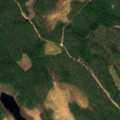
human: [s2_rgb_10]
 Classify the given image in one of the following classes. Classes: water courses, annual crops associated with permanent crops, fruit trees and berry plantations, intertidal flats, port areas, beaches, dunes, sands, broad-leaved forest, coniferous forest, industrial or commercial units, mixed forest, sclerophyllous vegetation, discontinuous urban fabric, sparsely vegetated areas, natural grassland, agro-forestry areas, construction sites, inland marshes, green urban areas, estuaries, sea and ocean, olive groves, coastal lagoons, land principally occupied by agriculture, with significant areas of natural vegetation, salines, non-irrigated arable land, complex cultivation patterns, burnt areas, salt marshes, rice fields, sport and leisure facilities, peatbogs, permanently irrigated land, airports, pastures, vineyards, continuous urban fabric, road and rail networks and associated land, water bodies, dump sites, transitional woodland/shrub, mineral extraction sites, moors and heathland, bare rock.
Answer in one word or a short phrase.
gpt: coniferous forest, mixed forest